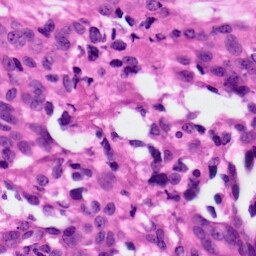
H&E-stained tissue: Ovarian